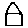
Label: house